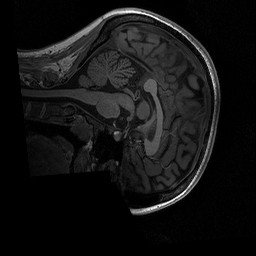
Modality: T1w
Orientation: sagittal
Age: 25
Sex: female
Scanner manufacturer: siemens
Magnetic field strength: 3 T
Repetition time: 2.3 s
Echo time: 0.00298 s